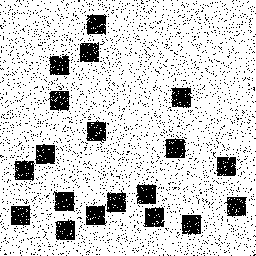
Squares: 19
Triangles: 0
Stars: 0
Total shapes: 19